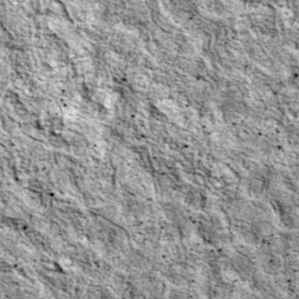
Label: non_frost